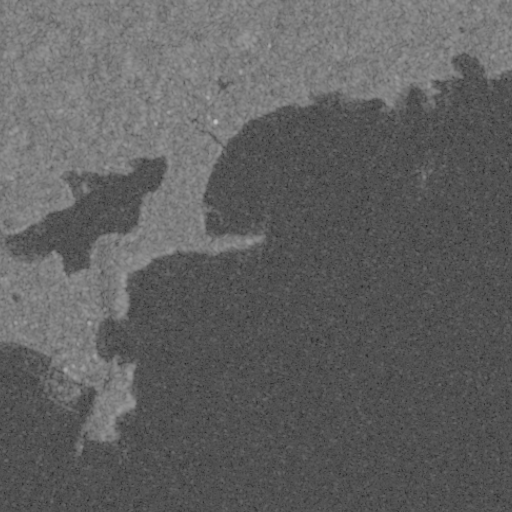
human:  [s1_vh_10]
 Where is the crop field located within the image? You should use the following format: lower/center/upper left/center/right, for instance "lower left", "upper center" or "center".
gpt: The crop field is located in the upper left of the image.
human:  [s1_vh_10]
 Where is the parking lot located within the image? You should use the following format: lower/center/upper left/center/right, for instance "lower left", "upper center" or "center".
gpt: The parking lot is located in the lower left of the image.
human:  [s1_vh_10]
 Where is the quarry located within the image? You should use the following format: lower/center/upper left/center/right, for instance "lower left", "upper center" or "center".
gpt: The quarry is located in the upper center of the image.
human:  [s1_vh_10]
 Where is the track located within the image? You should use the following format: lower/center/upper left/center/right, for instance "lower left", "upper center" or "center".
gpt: There is no track in the image.

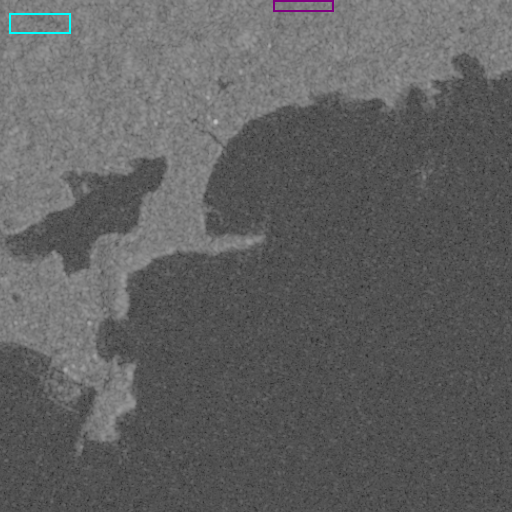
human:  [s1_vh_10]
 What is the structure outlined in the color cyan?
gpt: The structure outlined in cyan is a crop field.
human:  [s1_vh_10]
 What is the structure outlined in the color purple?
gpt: The structure outlined in purple is a quarry.
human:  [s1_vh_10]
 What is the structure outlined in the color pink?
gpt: There is no pink outline.